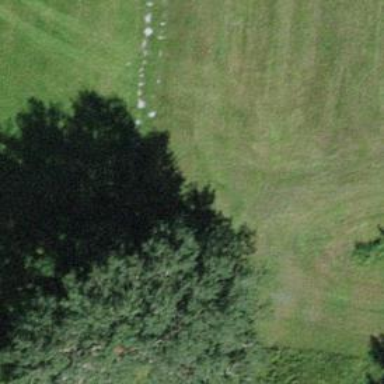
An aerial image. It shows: Unpaved path.